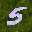
Label: 5